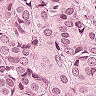
Metastatic tissue present: yes